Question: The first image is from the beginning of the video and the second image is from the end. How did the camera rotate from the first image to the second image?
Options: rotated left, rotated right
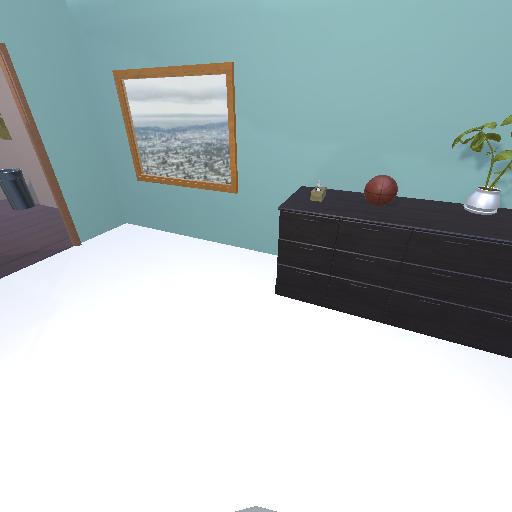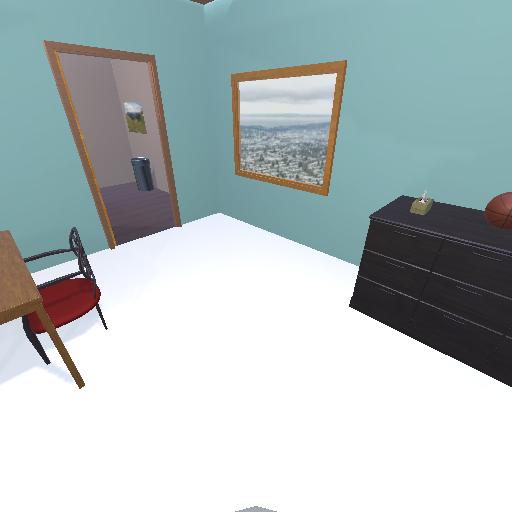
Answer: rotated left